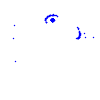
Particle: pion